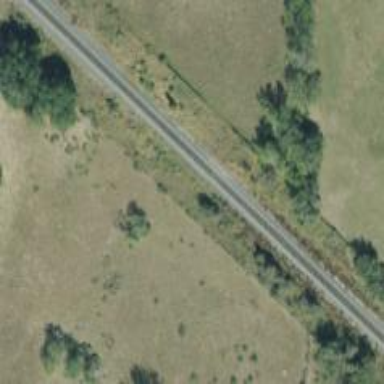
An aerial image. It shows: Railway track.